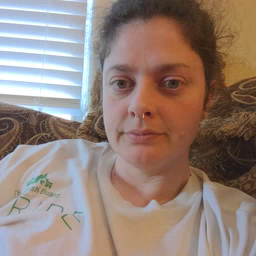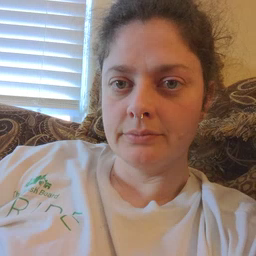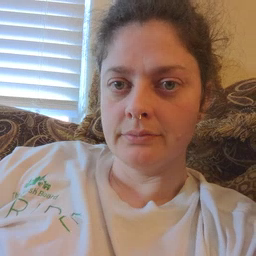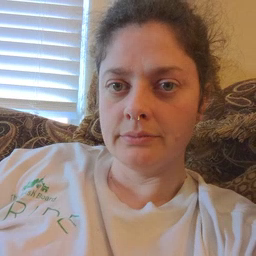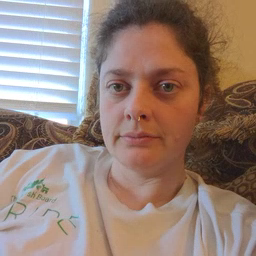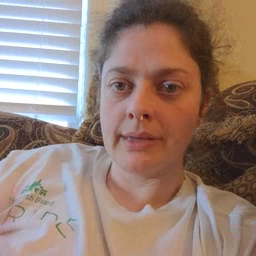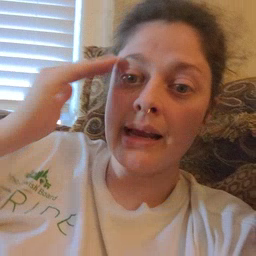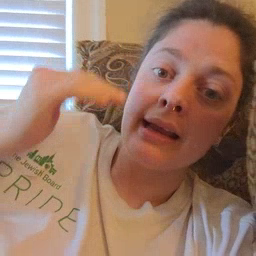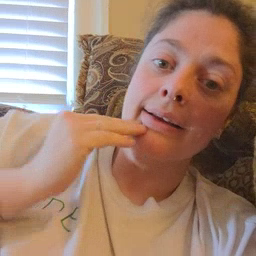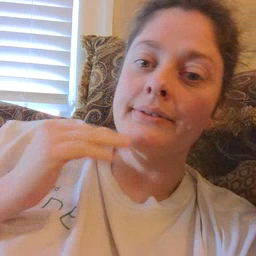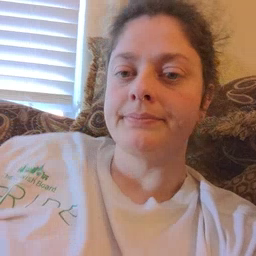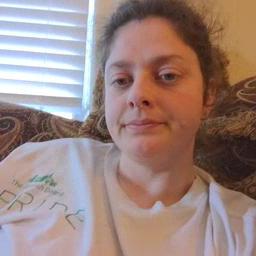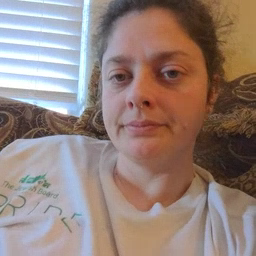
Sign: head